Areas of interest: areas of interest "Transportation stations"
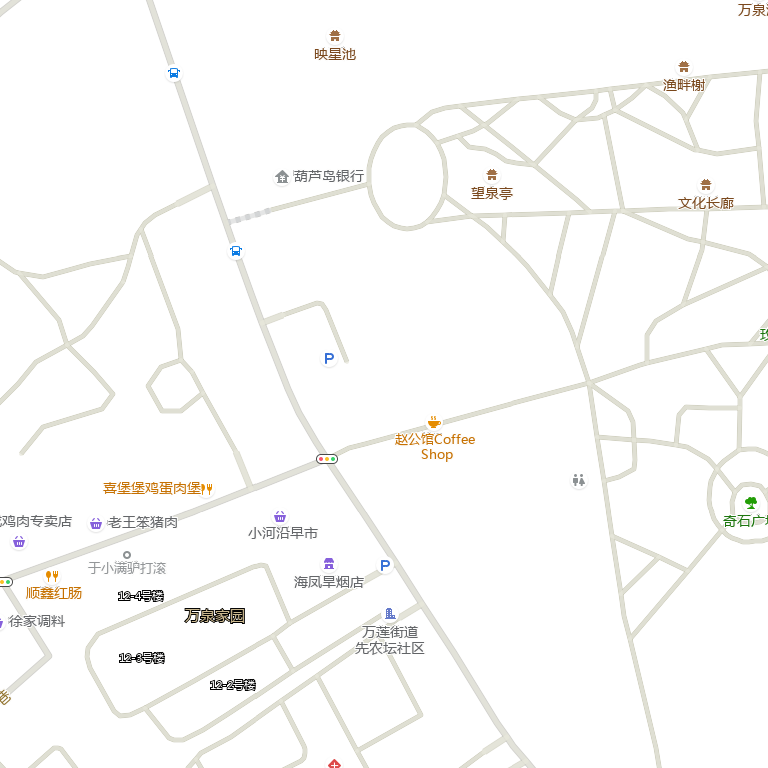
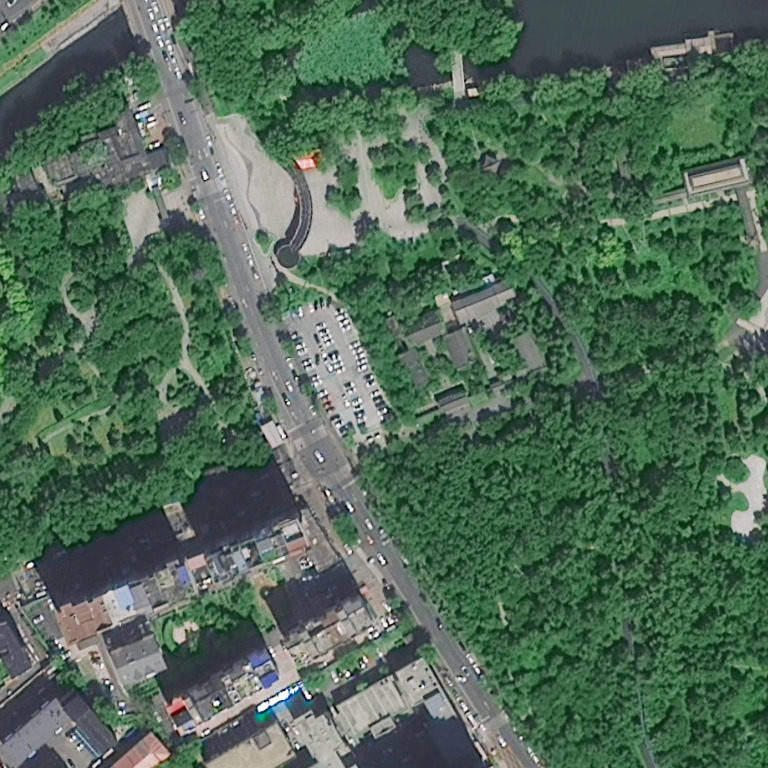